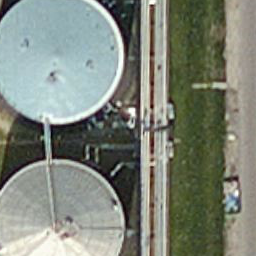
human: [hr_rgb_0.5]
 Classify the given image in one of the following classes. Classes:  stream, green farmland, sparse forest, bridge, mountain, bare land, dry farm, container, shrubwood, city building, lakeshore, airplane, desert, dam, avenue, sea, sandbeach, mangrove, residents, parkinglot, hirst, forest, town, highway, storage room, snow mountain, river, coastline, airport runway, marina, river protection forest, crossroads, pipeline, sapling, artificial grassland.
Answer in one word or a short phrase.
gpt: storage room